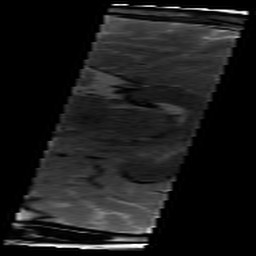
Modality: T2w
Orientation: sagittal
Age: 24
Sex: female
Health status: ill
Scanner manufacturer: siemens
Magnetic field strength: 3 T
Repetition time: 4 s
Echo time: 0.085 s